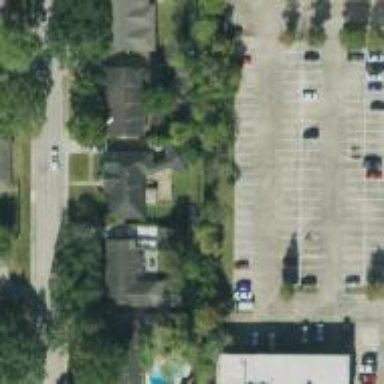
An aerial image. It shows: Parking space.